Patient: sex F, age 67
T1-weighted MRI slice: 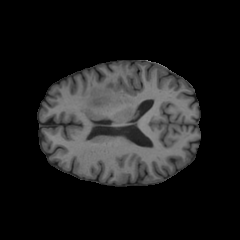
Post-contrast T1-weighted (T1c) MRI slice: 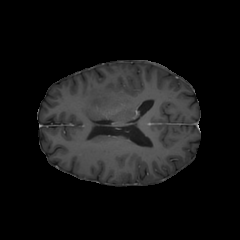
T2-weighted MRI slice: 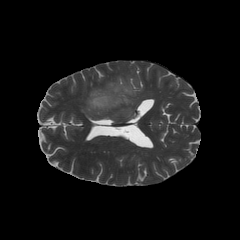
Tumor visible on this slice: yes
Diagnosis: Glioblastoma, IDH-wildtype
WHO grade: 4